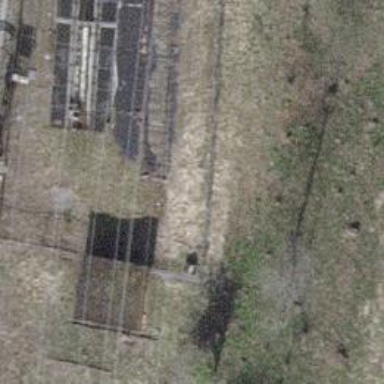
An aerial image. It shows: Railway buffer stop.